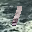
Label: 1